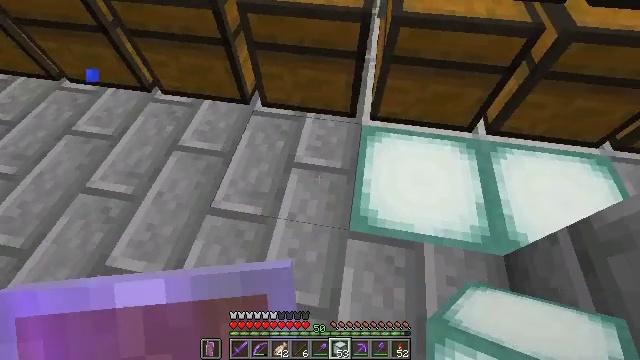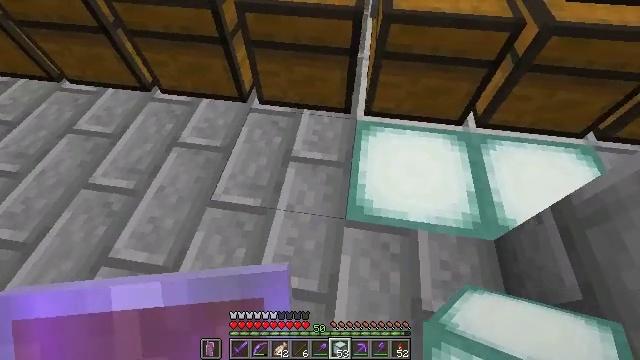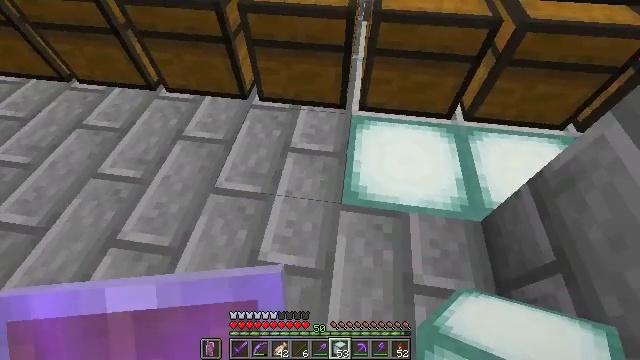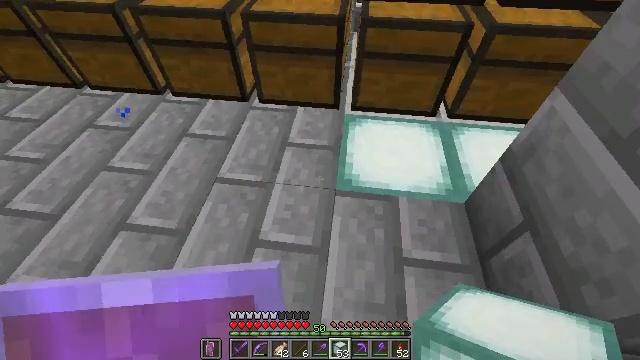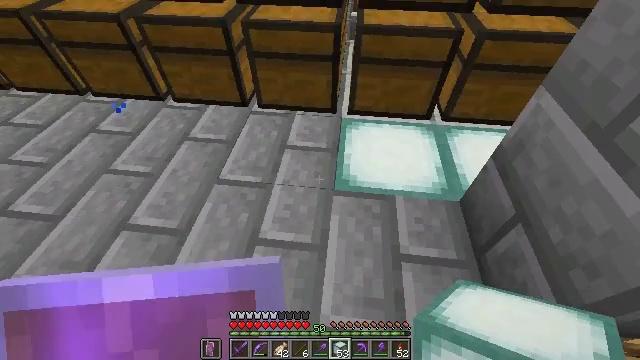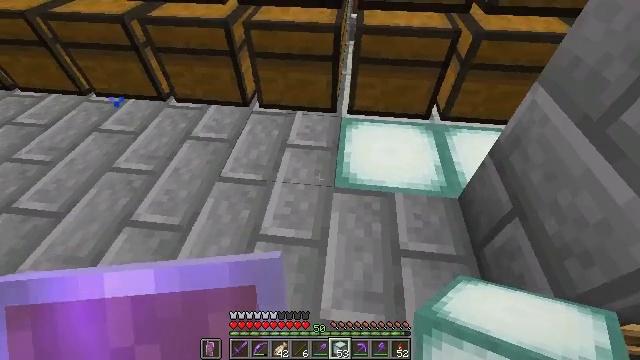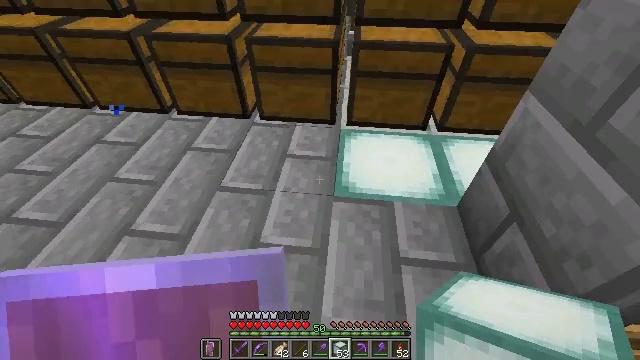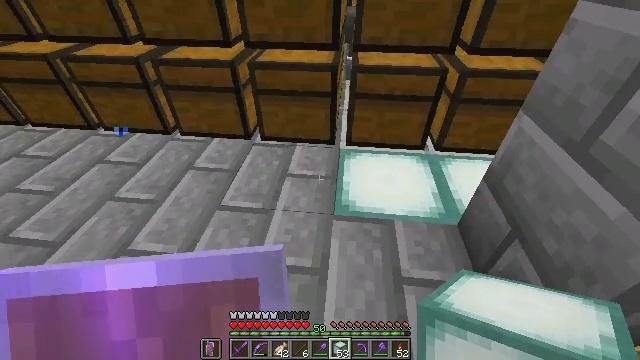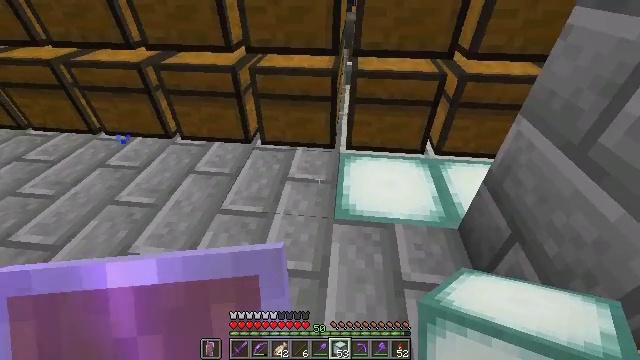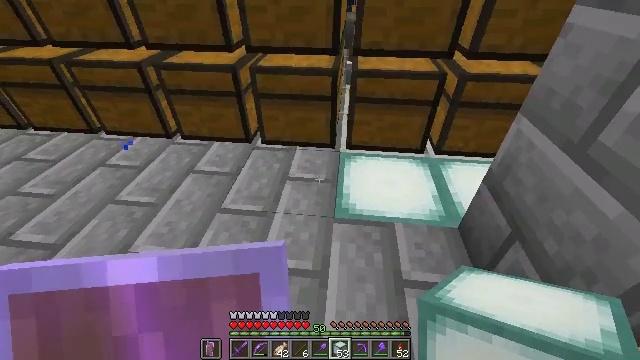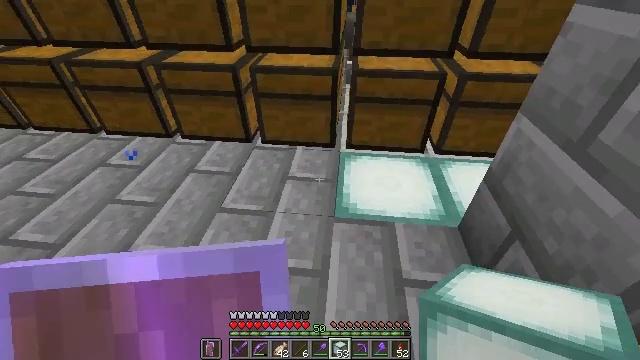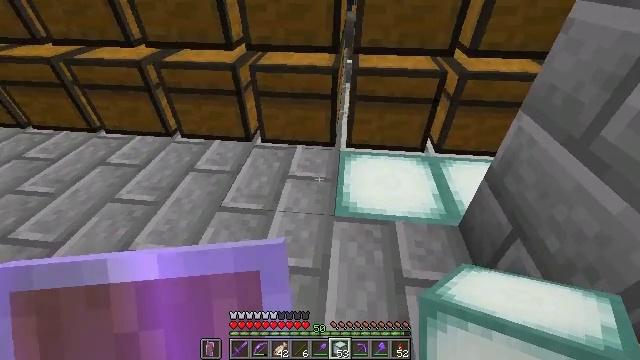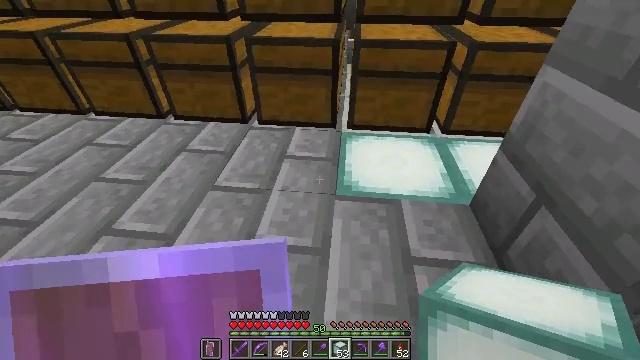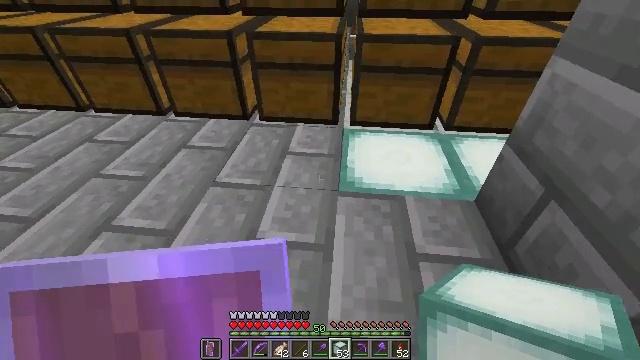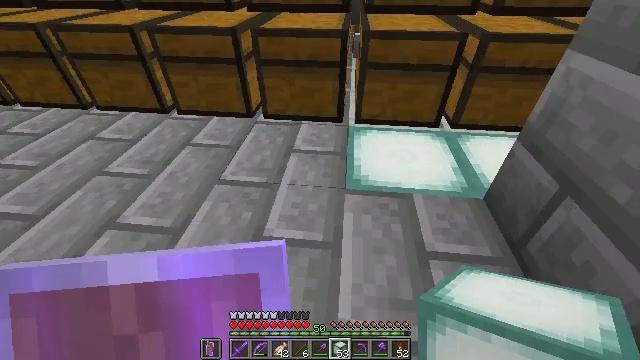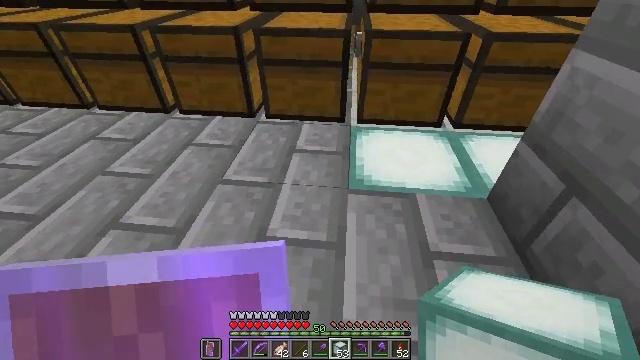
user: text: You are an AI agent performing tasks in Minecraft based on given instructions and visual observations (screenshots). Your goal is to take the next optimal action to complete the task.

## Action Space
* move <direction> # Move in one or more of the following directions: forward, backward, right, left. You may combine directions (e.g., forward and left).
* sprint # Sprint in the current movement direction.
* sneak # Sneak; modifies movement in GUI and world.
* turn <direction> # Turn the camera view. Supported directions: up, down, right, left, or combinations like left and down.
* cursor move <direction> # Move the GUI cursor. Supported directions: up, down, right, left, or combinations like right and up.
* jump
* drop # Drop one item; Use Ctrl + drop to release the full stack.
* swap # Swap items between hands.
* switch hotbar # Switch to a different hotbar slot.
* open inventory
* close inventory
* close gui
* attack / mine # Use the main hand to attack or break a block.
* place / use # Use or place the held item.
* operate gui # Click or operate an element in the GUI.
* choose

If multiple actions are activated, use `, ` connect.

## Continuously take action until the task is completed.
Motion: motion action
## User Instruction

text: Break the stone bricks to collect them.
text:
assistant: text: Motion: move back, turn right
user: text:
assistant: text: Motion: move back, turn up
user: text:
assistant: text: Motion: turn right and up
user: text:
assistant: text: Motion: turn up
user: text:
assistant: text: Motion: no_op
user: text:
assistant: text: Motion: turn up
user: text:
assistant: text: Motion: turn up
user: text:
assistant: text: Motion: turn up
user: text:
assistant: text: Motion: no_op
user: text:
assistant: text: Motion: sneak
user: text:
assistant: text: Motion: sneak
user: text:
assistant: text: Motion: sneak
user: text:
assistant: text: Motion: move left, sneak
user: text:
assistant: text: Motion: move left, sneak
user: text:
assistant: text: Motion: move left, sneak
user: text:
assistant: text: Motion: move left, sneak
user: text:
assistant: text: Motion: move left, sneak
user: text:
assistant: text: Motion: move left, sneak
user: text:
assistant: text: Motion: move left, sneak
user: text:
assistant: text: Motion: move left, sneak
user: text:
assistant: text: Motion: move left, sneak
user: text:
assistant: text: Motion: move left, sneak
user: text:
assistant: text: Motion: move left, sneak, turn right
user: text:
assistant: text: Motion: move left, sneak, turn right
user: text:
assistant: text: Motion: move left, sneak
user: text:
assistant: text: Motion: move left, sneak
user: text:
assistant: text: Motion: move left, sneak
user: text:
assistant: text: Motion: move left, sneak
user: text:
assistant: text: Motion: move left, sneak, turn left
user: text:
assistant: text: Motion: sneak, turn left